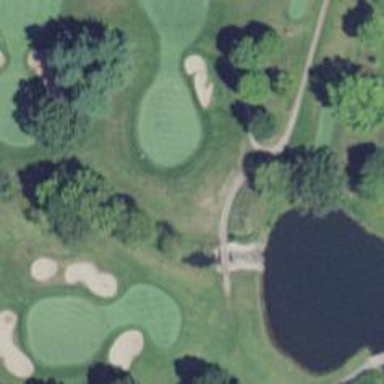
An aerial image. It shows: Path used for both walking and golf.